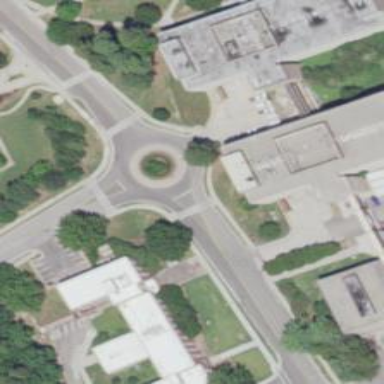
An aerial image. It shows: Unclassified asphalt road with roundabout junction.